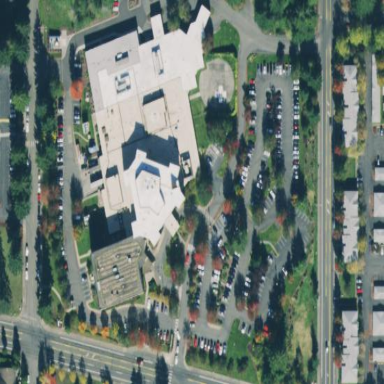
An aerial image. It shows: Hospital building.